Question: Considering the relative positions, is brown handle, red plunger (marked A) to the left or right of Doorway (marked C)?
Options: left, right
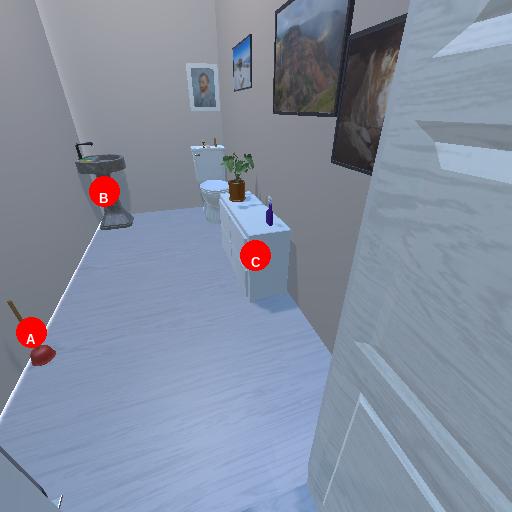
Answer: left